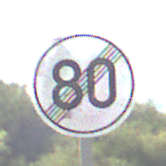
Verkehrszeichen: EndeGeschwindigkeit80
Umgebung: Outdoor, Nature
Tageszeit: Midday
Wetter: PartlyCloudy
Licht: Natural
Jahreszeit: NotSpecified
Kontrast: HighContrast